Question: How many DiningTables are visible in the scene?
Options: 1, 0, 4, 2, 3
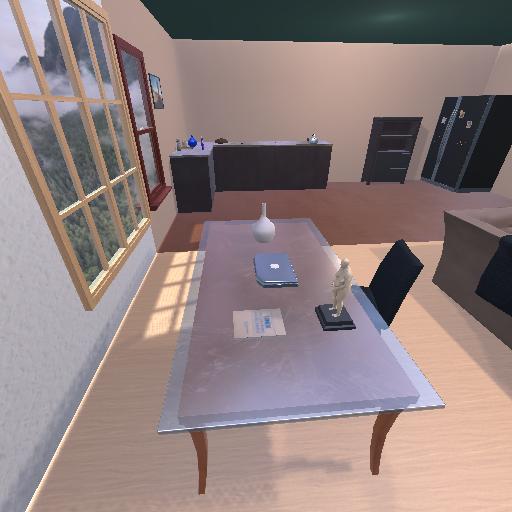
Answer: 1